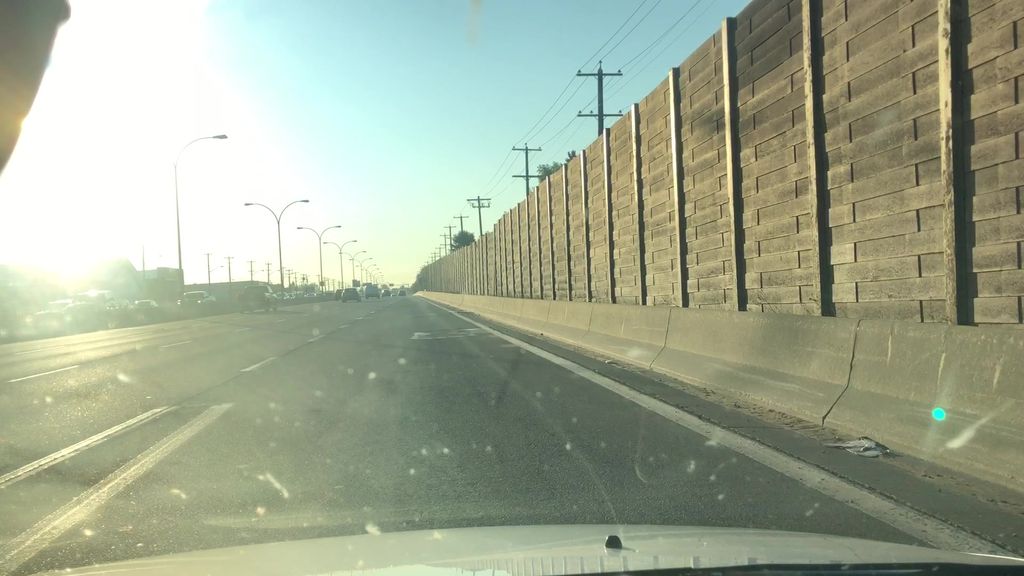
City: edmonton